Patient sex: M
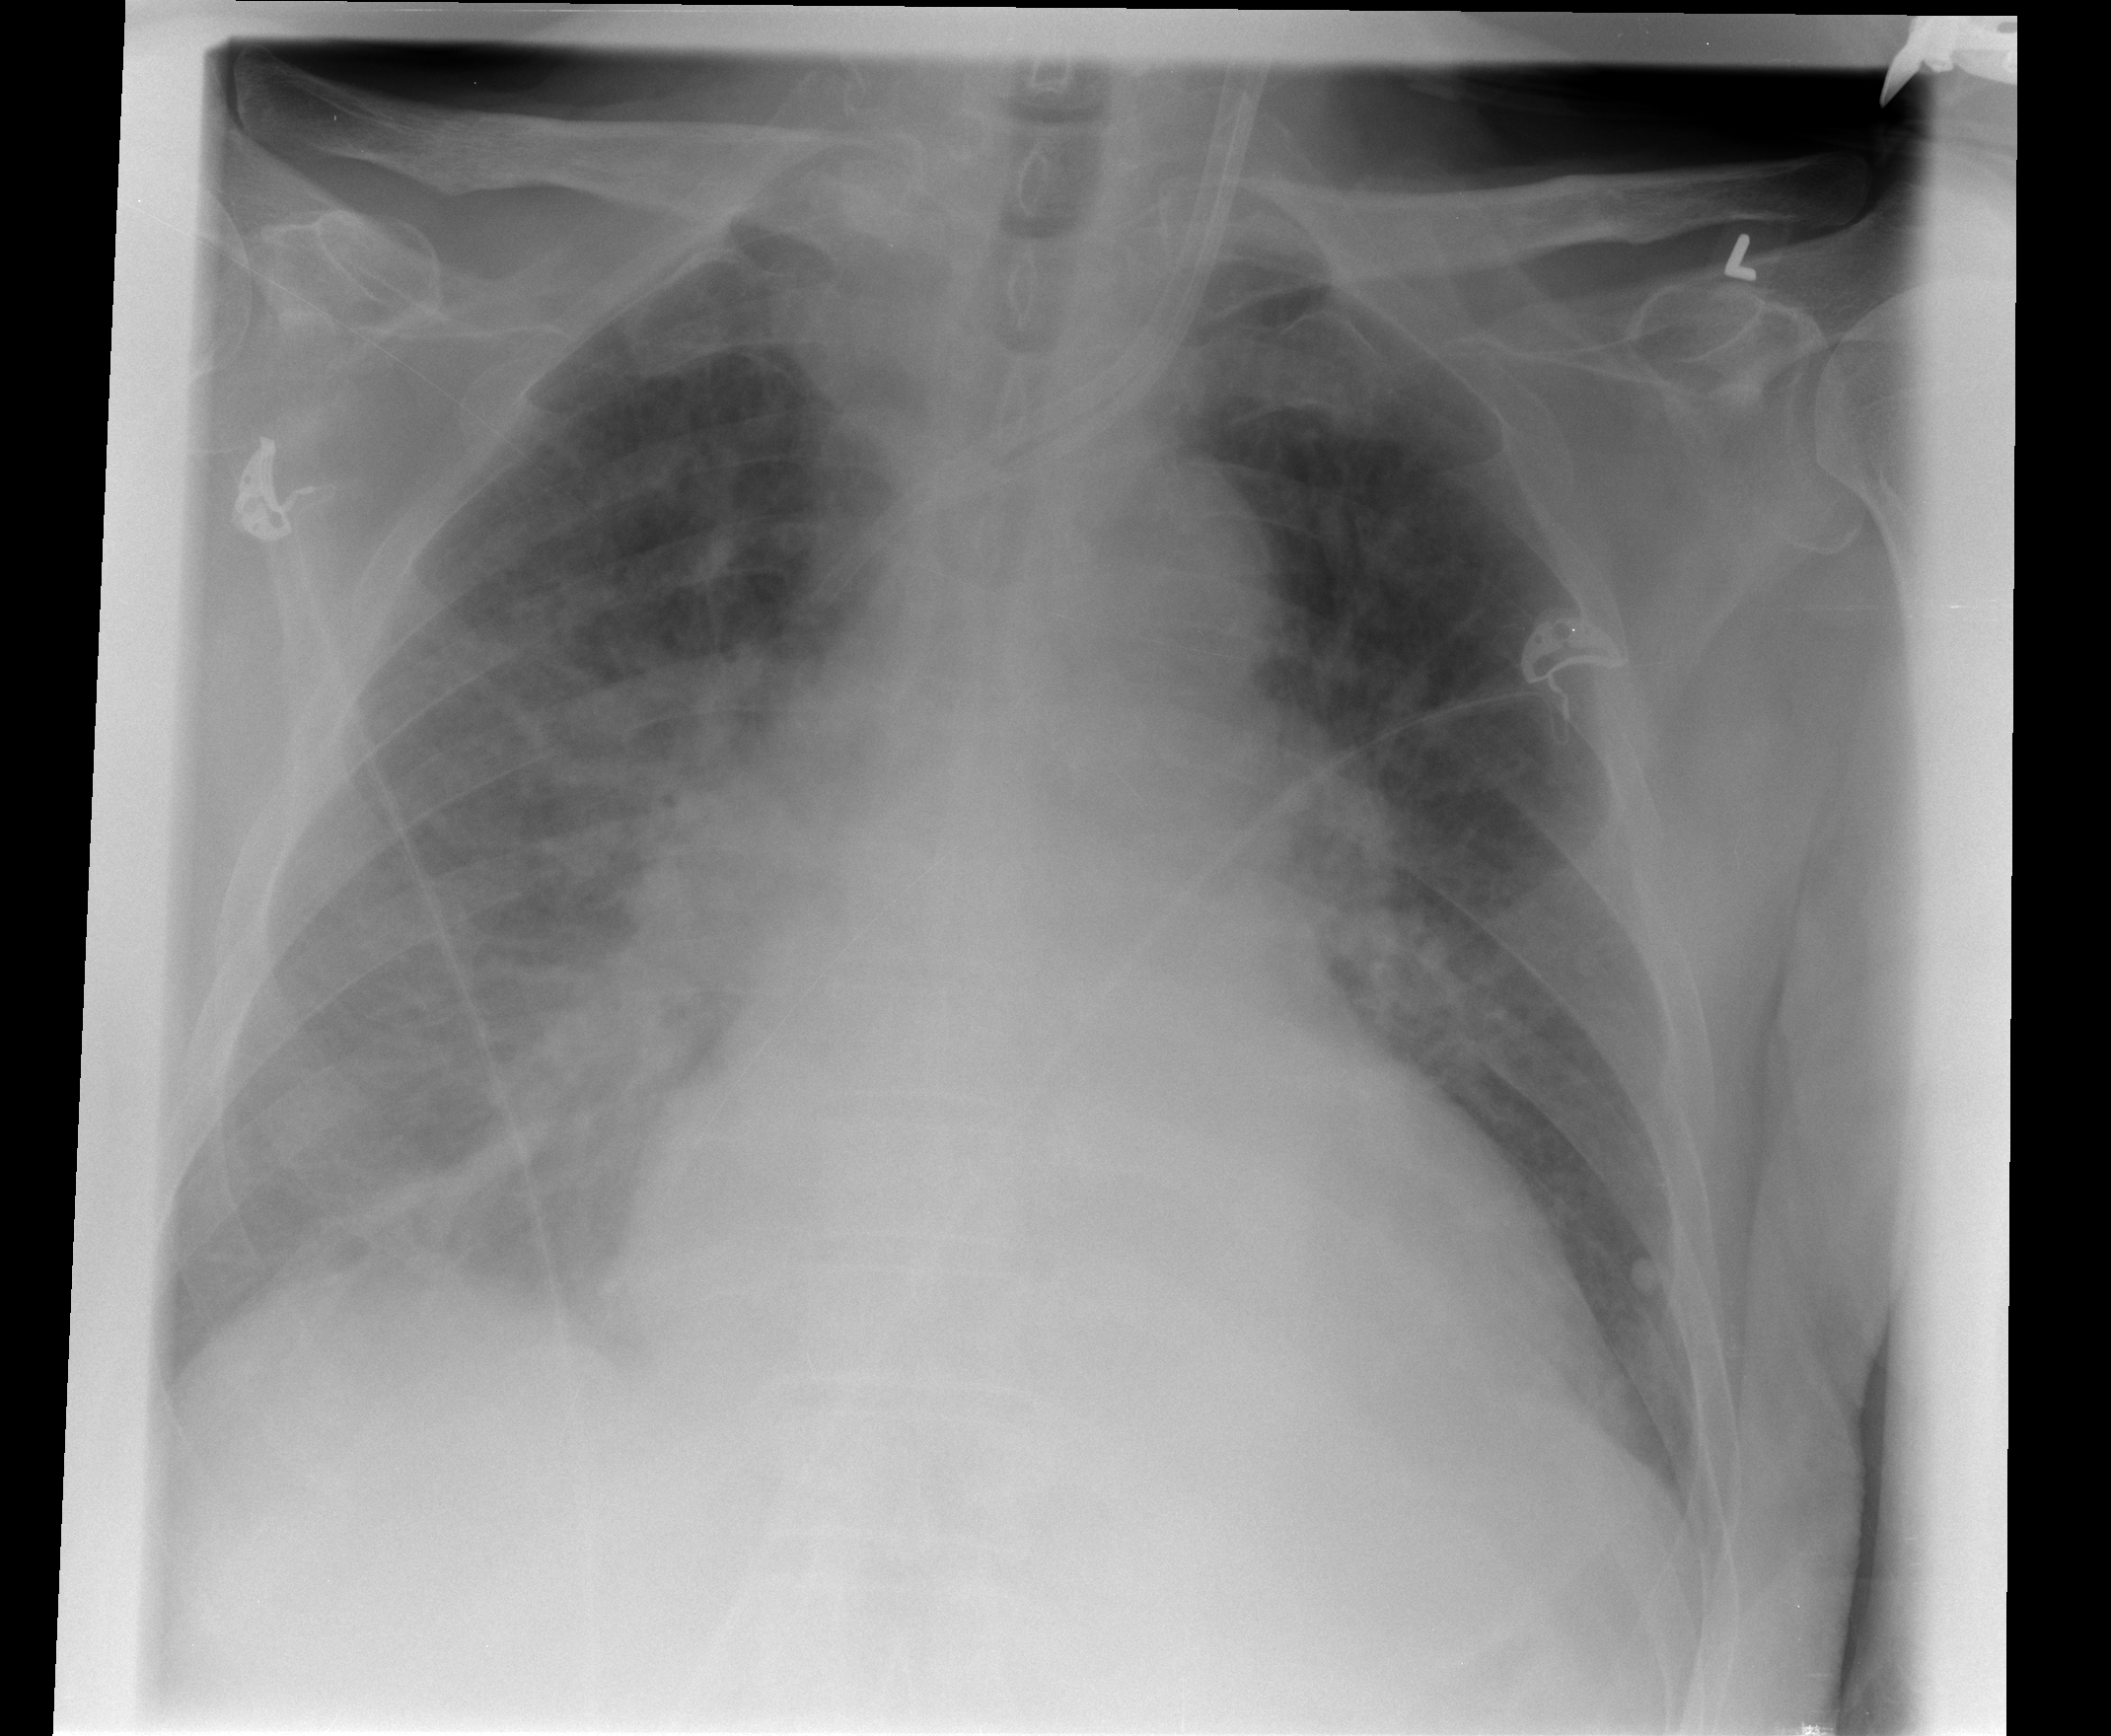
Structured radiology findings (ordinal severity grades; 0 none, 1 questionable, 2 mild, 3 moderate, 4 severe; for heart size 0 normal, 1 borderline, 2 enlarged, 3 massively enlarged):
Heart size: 2
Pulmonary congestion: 3
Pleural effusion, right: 0
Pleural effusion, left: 0
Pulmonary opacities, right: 2
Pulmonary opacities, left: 2
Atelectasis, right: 2
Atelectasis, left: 2